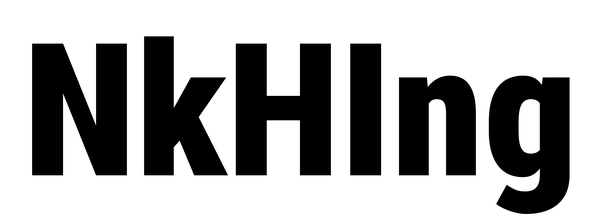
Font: Roboto_Condensed_Black